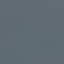
Land use / land cover: SeaLake